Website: bh-photo
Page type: cross-sells
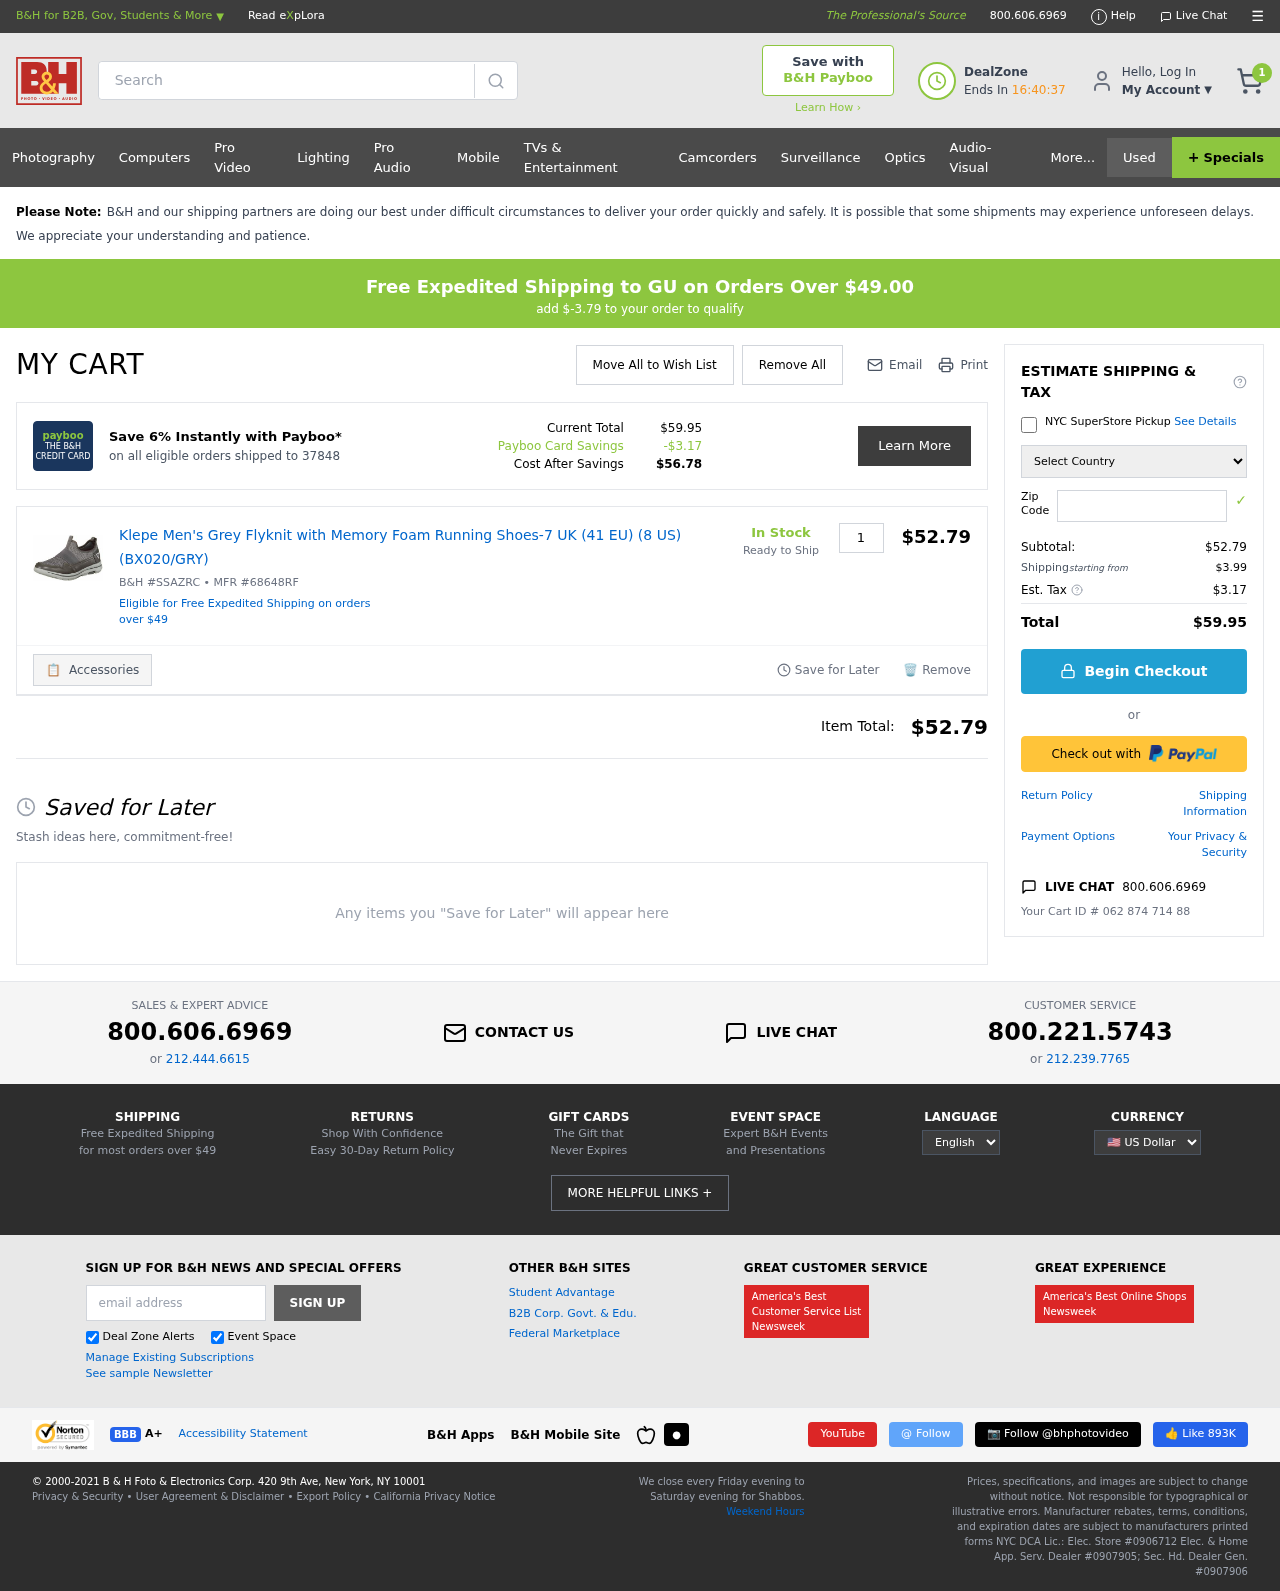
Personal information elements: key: PII_COUNTRY
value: United States
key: PII_POSTCODE
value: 37848
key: PII_STATE
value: GU
Product elements: key: PRODUCT1_NAME
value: Klepe Men's Grey Flyknit with Memory Foam Running Shoes-7 UK (41 EU) (8 US) (BX020/GRY)
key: PRODUCT1_PRICE
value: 52.79
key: PRODUCT1_QUANTITY
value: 1
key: PRODUCT1_SKU
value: B&H #SSAZRC
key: PRODUCT1_MFR
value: MFR #68648RF
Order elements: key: ORDER_NUM_ITEMS
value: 1
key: SHIPPING_THRESHOLD_REMAINING
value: $-3.79
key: ORDER_TOTAL
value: $59.95
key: ORDER_SUBTOTAL
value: $52.79
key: ORDER_SHIPPING_COST
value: $3.99
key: ORDER_TAX
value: $3.17
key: ORDER_ID
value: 062 874 714 88
Search elements: key: HEADER_SEARCH
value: Search
Other elements: key: PAYBOO_SAVINGS
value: -$3.17
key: COST_AFTER_SAVINGS
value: $56.78